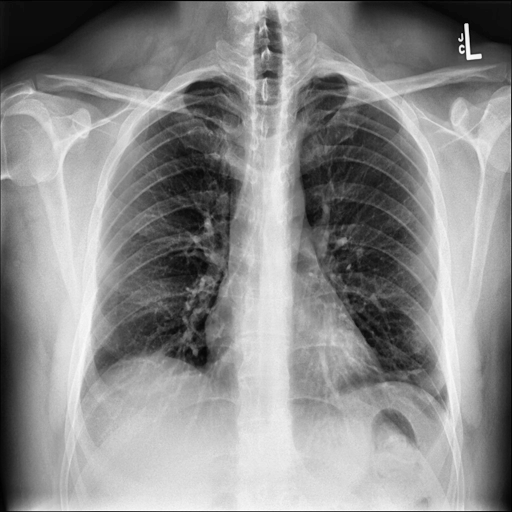
Finding: NORMAL